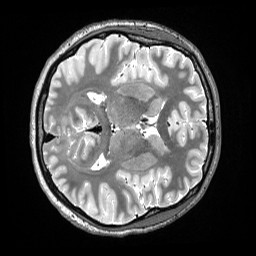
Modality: T2w
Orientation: axial
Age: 29
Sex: female
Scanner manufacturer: siemens
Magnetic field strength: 3 T
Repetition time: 3.2 s
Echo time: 0.563 s